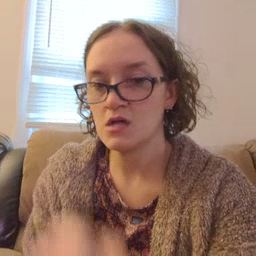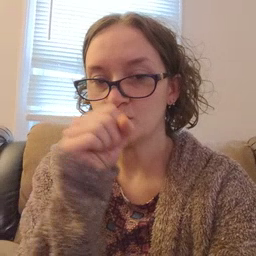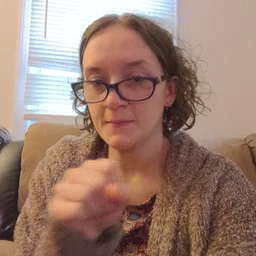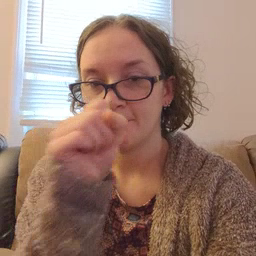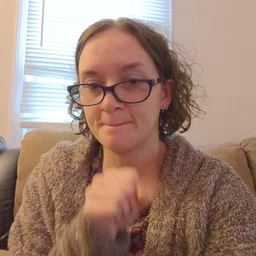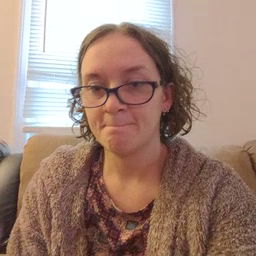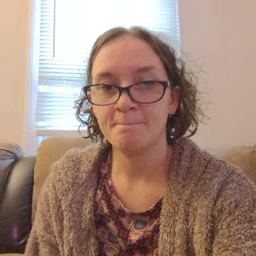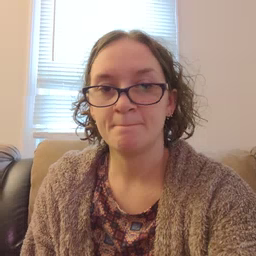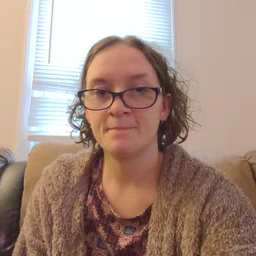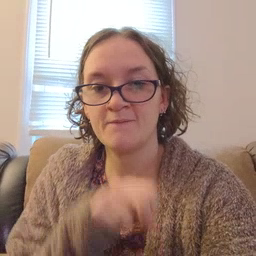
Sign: icecream